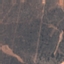
Land use / land cover class: HerbaceousVegetation